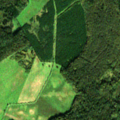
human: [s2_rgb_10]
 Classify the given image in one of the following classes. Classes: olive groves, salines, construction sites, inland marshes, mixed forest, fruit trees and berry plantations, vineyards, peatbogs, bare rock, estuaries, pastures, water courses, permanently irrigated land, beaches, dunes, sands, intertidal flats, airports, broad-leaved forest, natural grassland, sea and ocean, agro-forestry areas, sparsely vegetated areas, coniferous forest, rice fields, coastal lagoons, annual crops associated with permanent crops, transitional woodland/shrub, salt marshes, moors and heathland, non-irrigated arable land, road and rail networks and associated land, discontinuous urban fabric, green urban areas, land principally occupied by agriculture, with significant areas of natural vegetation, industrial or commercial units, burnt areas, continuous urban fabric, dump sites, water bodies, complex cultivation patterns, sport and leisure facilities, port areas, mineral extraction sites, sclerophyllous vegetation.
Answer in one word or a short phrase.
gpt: non-irrigated arable land, coniferous forest, mixed forest, transitional woodland/shrub